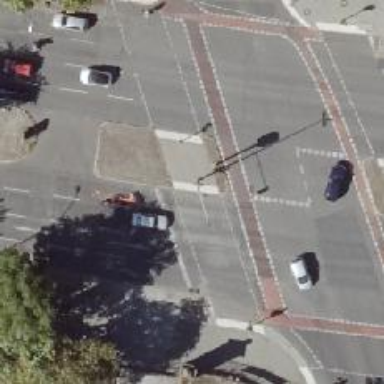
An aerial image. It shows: Footway that serves as traffic island.